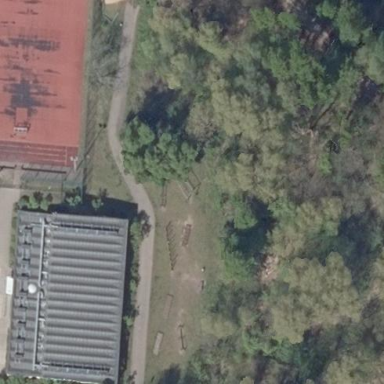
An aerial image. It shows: Playground area for leisure activities on the land.